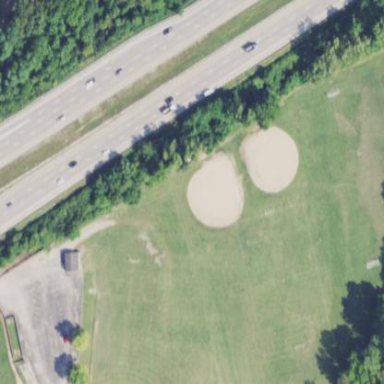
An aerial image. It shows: Baseball pitch for leisure and sports activities.